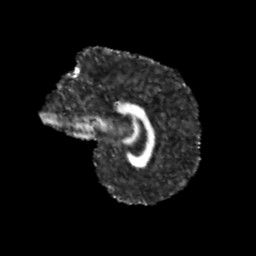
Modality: FA
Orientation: sagittal
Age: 11
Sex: male
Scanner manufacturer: siemens
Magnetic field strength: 3 T
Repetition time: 3.8 s
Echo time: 0.07 s